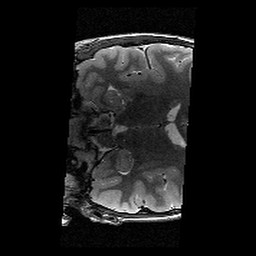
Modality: T2w
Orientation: coronal
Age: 12
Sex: male
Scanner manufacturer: siemens
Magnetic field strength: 3 T
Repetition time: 9.23 s
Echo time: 0.067 s